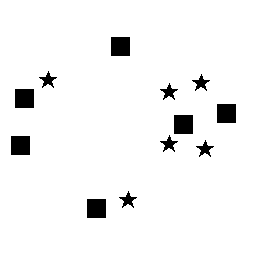
Squares: 6
Triangles: 0
Stars: 6
Total shapes: 12